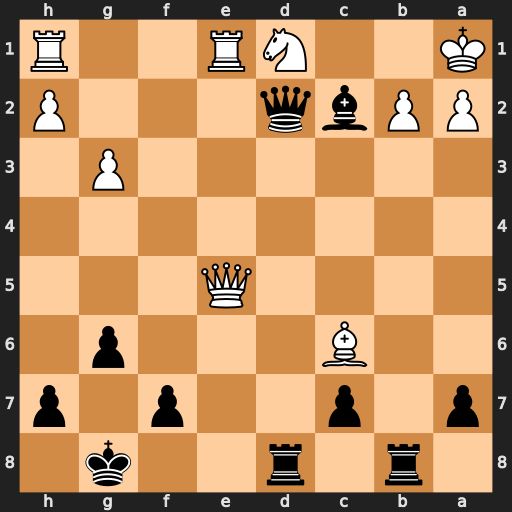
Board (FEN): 1r1r2k1/p1p2p1p/2B3p1/4Q3/8/6P1/PPbq3P/K2NR2R
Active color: b
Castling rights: -
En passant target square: -
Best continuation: Qc1#